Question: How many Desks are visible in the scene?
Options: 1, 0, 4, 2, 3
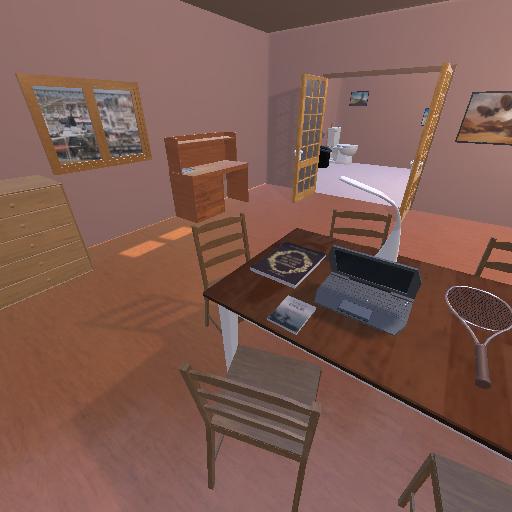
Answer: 1